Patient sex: F
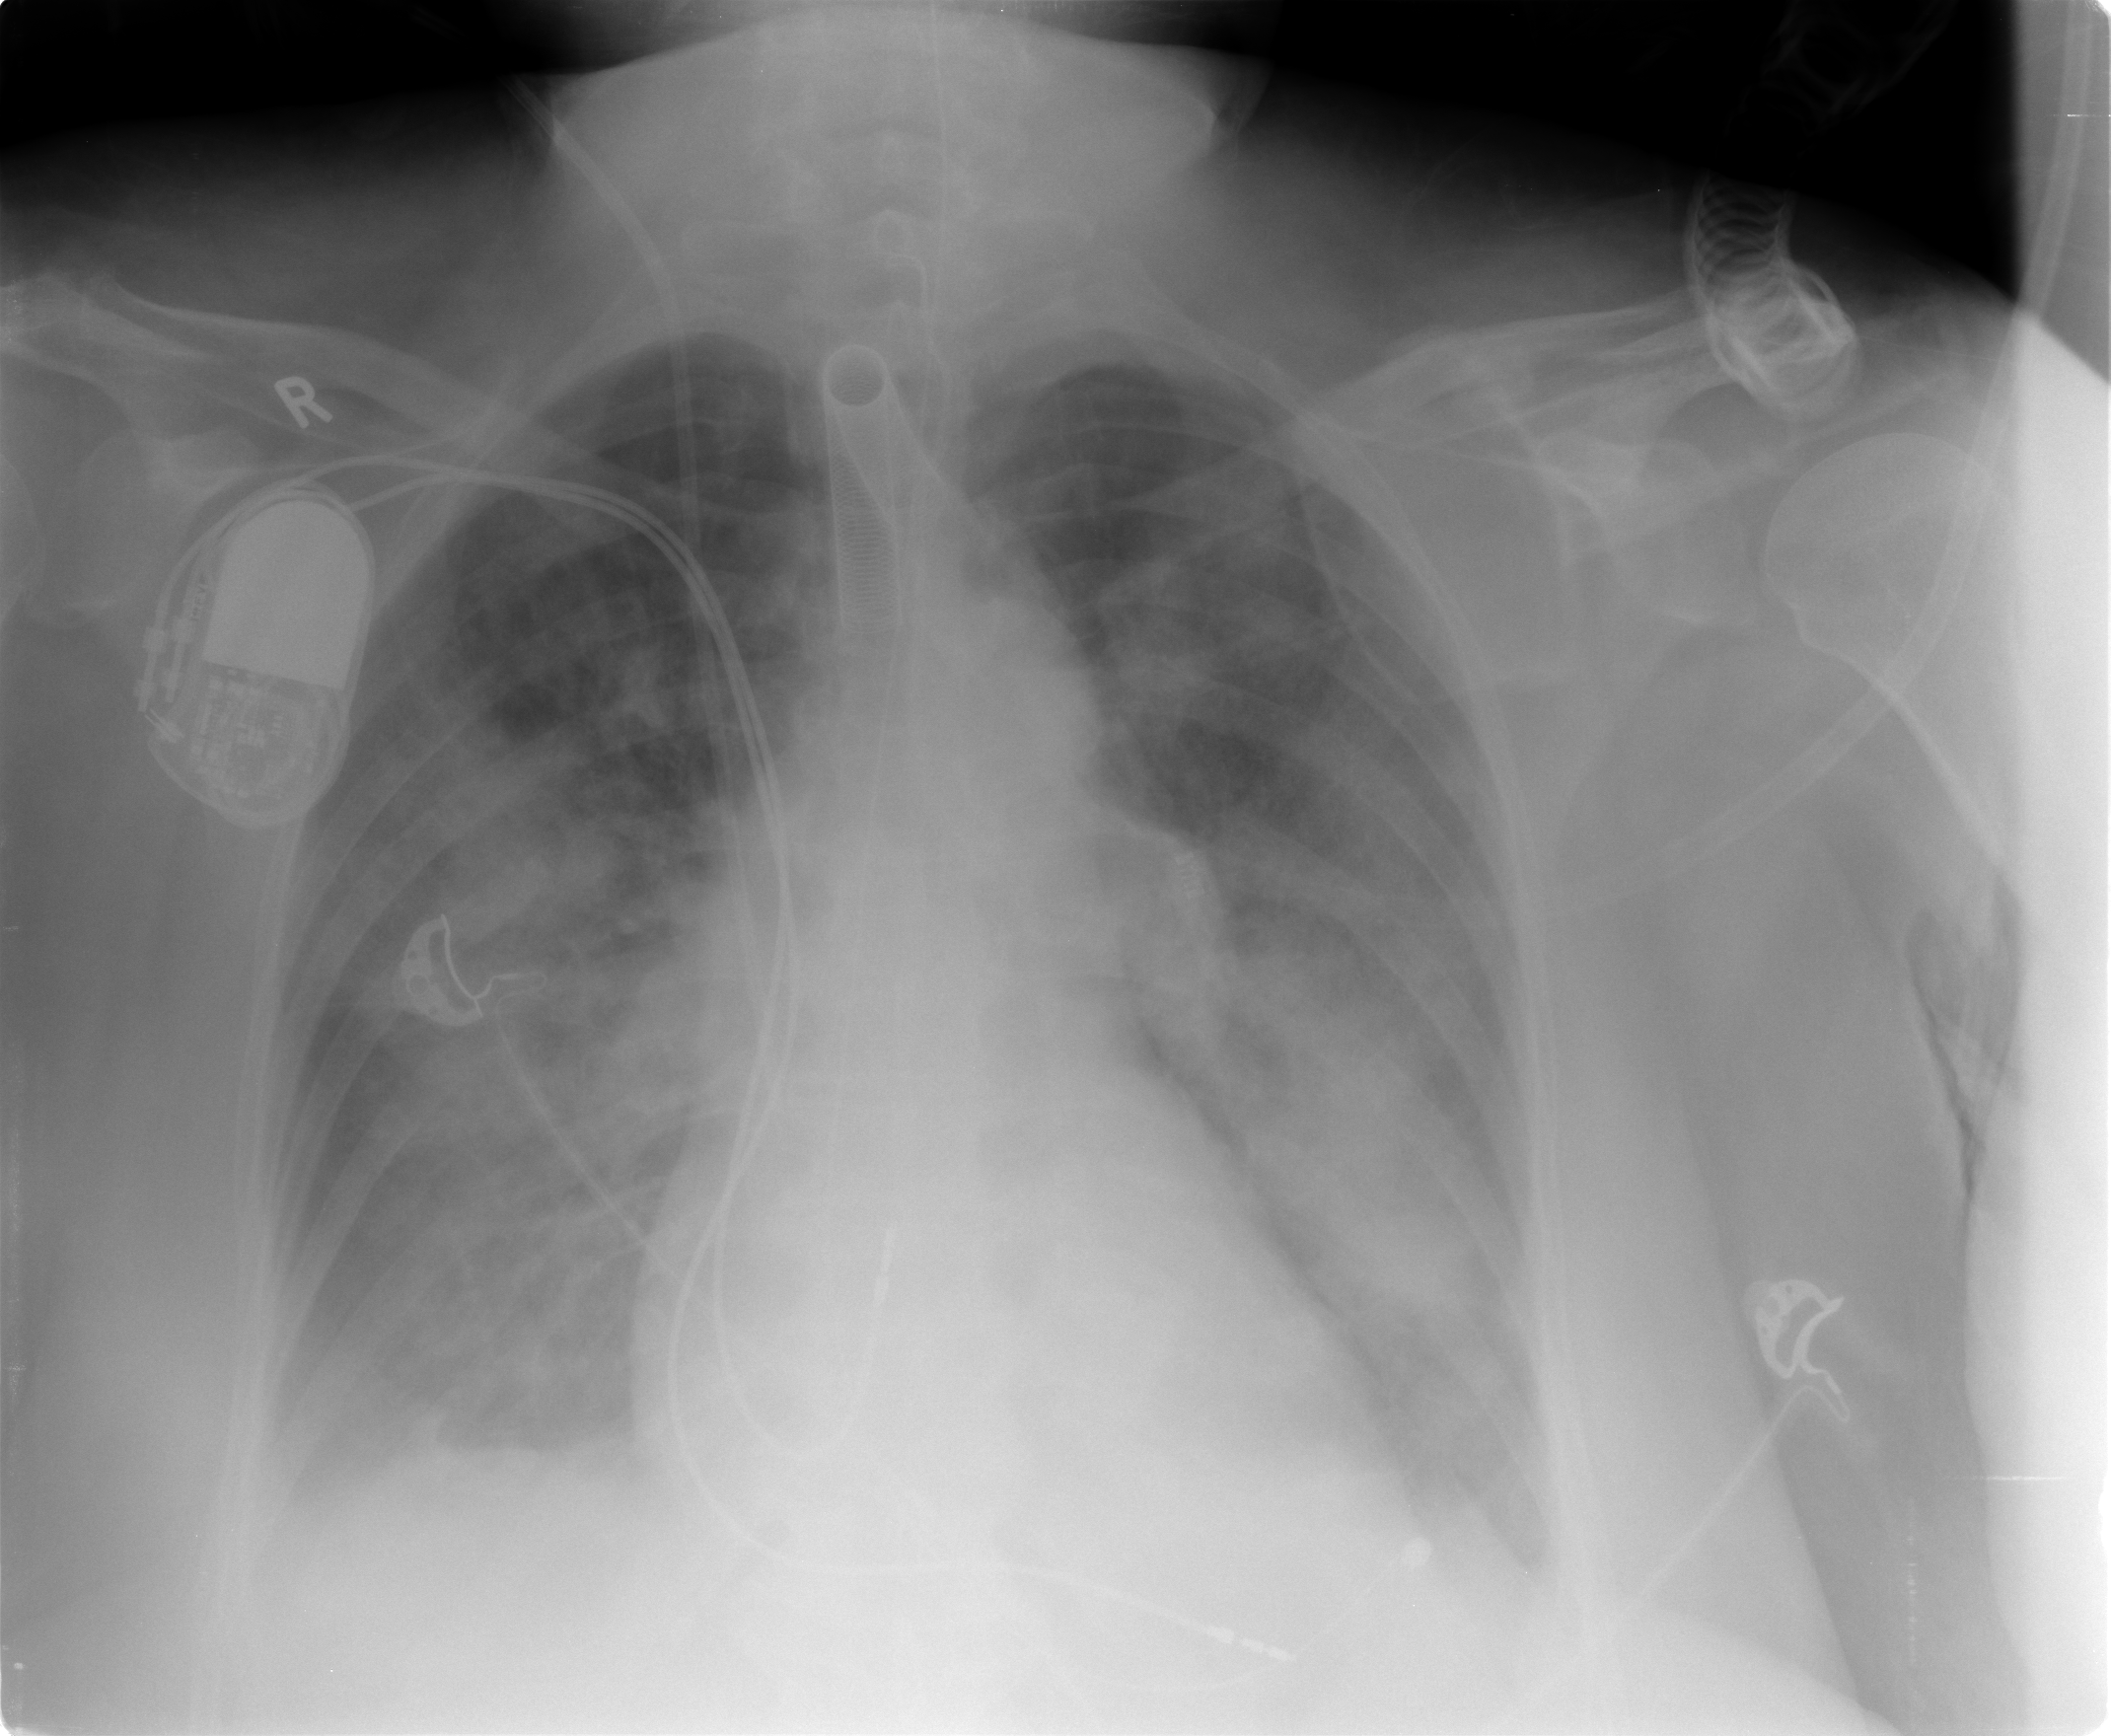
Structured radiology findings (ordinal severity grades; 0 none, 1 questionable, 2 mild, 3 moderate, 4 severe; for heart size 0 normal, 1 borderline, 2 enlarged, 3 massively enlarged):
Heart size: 0
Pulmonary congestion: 2
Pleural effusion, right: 2
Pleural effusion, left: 2
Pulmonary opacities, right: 3
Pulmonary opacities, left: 4
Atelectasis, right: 2
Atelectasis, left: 2